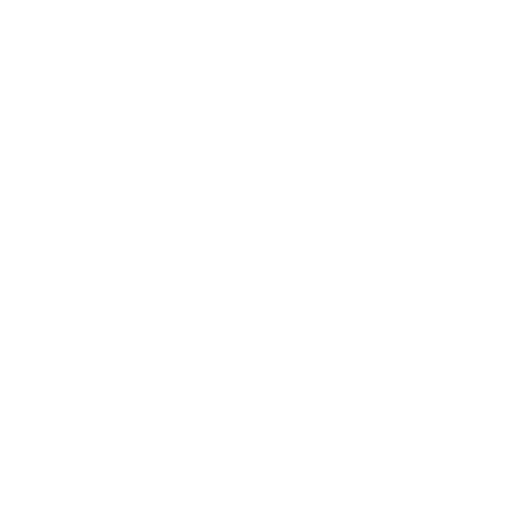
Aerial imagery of cape in Alaska named Fern Point containing only unknown